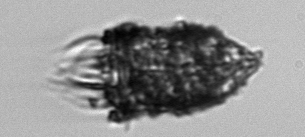
Label: Tintinnopsis